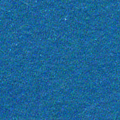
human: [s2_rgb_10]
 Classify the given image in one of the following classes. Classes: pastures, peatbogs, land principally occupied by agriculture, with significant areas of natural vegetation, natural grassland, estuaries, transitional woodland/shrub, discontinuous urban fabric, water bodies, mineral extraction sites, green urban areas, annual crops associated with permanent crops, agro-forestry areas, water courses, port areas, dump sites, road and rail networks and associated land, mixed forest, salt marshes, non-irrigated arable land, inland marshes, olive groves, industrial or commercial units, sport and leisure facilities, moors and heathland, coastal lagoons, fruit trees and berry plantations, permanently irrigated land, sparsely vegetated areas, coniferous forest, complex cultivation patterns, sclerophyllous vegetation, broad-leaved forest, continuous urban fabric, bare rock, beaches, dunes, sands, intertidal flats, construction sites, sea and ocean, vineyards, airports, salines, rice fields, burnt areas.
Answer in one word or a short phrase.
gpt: sea and ocean